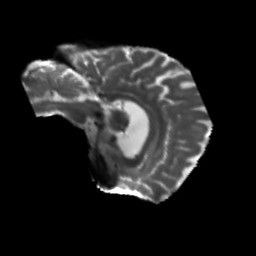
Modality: T2w
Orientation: sagittal
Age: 68
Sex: male
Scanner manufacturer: siemens
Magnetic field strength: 3 T
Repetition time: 5.47 s
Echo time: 0.0854 s